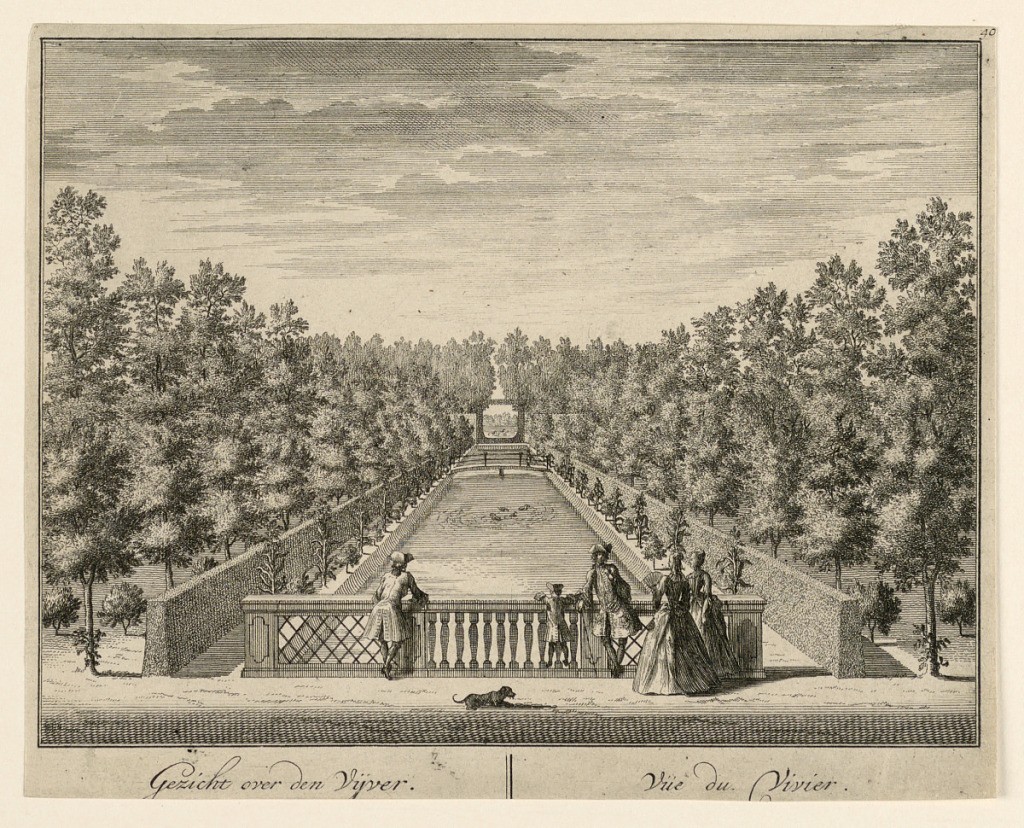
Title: Gezicht Over Den Vijver; Vüe du Vivier
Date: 1730-1750
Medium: Engraving on paper
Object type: Print
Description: Horizontal rectangle. A long reflecting pool bordered by a walk and clipped hedges. In the foreground, figures stroll on a terrace.